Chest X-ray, PA view. Patient: 34 years old, sex M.
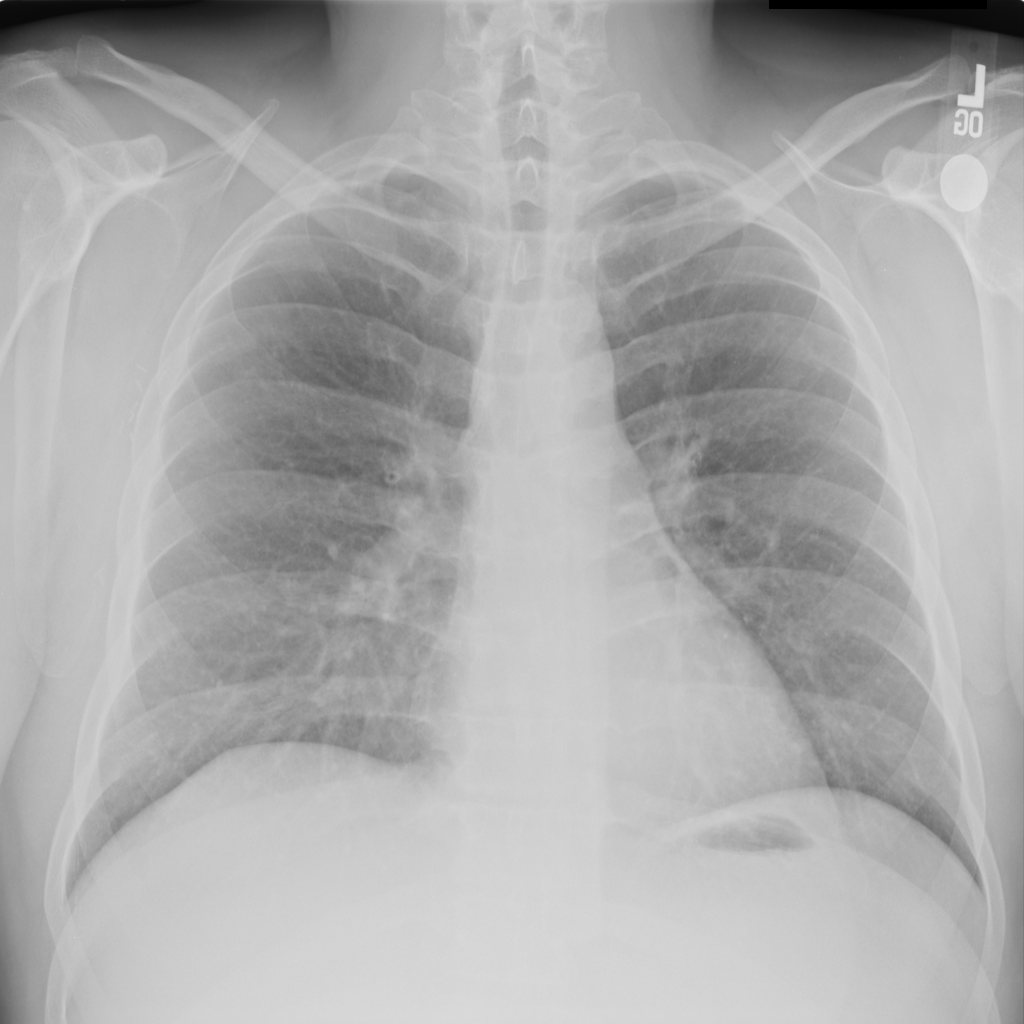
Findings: No Finding